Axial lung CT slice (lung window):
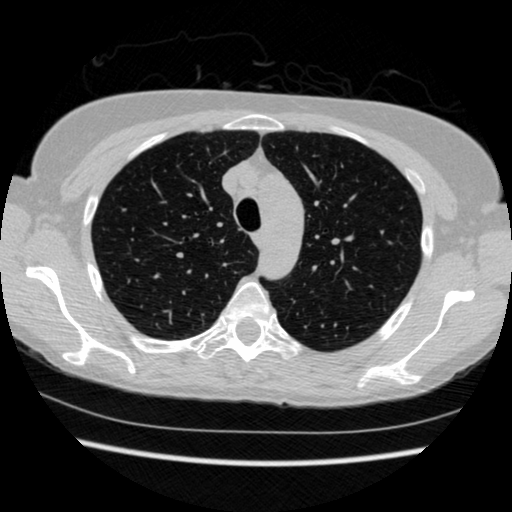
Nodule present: no